Interaction volume radius: 5 \u00c5
Interaction volume height: 25 \u00c5
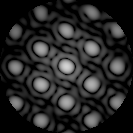
Disorder parameter: 0.07438